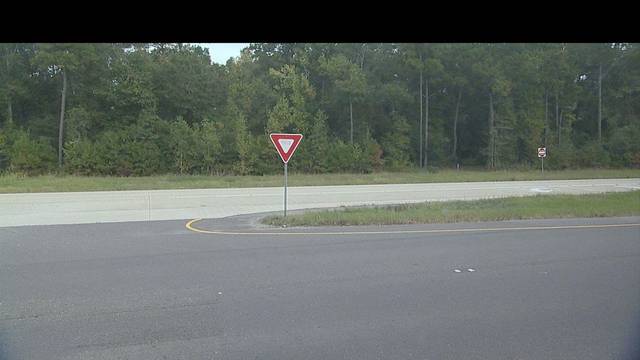
Region: United States
Coordinates: 30.567, -92.797